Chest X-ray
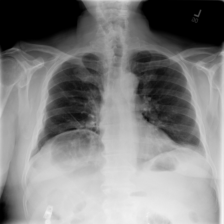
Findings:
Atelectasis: positive
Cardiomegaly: negative
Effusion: negative
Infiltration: negative
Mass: negative
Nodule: negative
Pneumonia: negative
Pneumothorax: negative
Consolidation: negative
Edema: negative
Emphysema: negative
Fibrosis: negative
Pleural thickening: negative
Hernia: negative